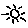
Label: sun